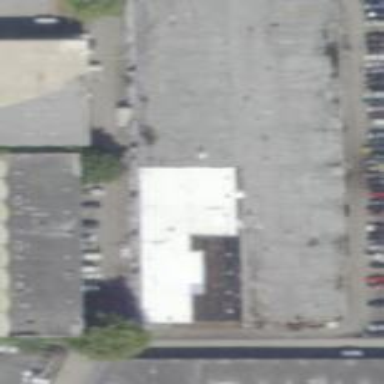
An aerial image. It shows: Commercial building.